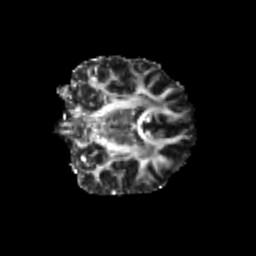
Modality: FA
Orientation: coronal
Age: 24
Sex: male
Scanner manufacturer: siemens
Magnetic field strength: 3 T
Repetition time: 3.5 s
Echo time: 0.104 s